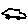
Label: car